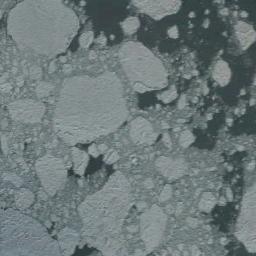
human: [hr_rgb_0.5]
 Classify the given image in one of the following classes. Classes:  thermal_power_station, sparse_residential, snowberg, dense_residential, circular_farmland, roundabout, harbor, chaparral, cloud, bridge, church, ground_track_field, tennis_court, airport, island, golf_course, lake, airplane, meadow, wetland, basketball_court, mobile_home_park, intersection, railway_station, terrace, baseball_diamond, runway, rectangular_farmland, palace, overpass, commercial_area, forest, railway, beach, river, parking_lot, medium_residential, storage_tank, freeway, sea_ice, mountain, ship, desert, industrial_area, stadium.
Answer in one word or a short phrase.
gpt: sea_ice